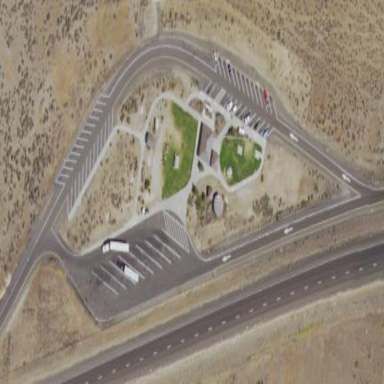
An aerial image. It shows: Rest area on the road.